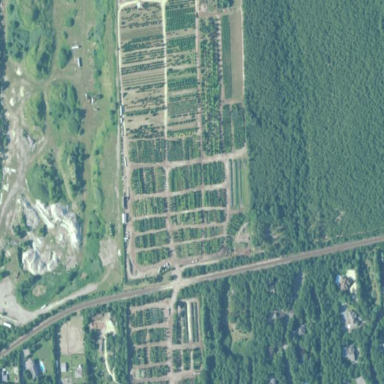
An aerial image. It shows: Plant nursery.